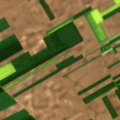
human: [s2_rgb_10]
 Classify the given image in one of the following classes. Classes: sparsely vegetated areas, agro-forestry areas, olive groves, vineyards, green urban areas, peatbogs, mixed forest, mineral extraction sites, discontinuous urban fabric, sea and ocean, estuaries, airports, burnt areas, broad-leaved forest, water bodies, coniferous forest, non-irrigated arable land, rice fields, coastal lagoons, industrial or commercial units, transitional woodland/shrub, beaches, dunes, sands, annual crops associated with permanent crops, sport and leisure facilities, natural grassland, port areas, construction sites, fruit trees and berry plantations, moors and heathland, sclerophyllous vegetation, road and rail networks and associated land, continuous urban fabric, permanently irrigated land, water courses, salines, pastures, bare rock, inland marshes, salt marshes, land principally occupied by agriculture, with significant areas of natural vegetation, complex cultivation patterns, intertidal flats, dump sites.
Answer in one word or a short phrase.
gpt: non-irrigated arable land